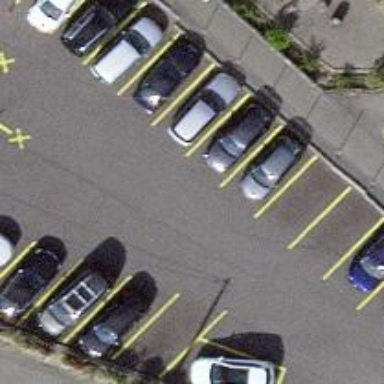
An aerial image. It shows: Parking area.